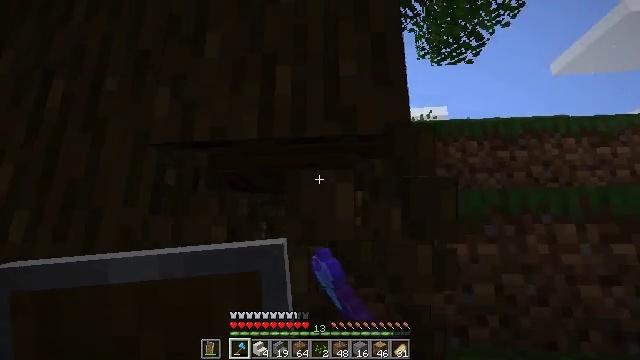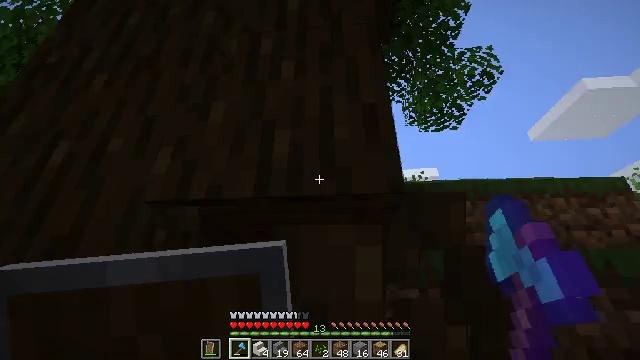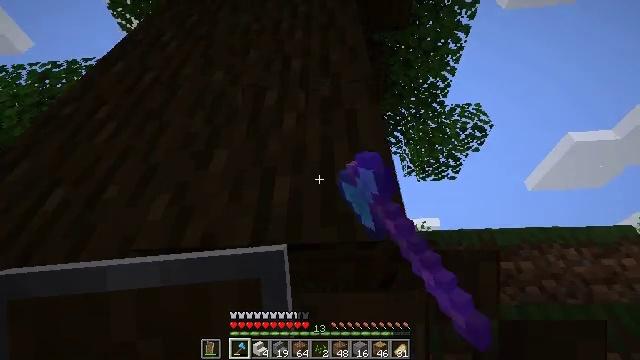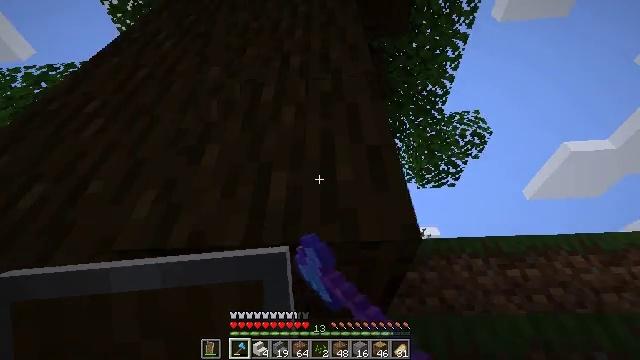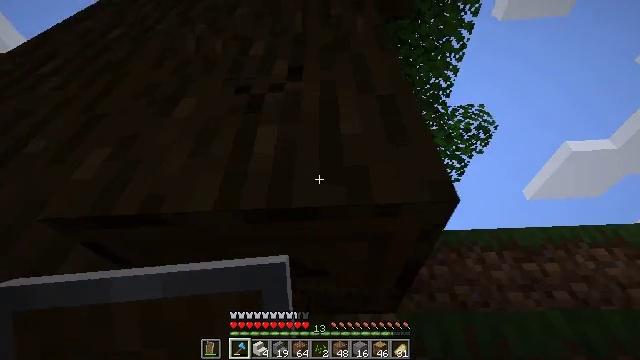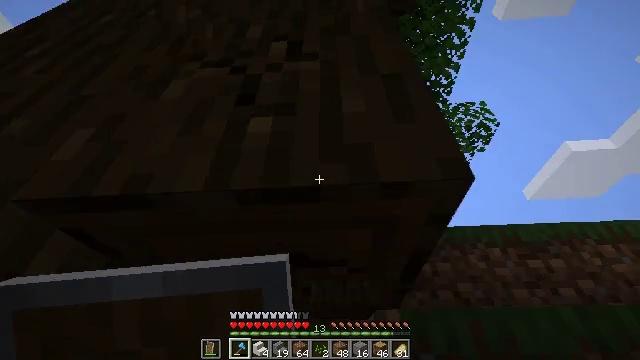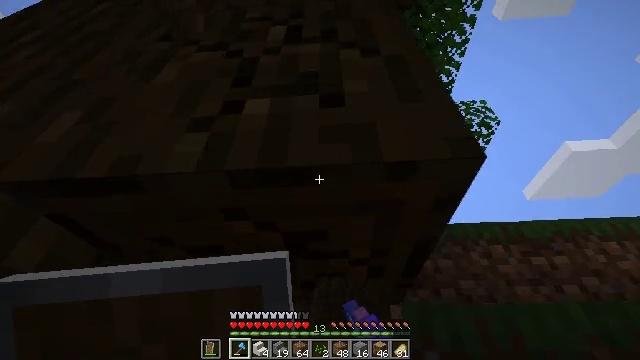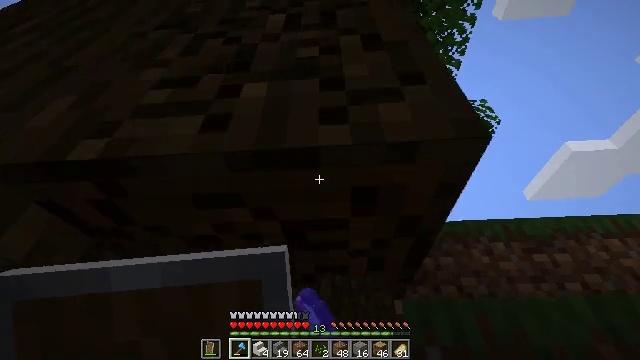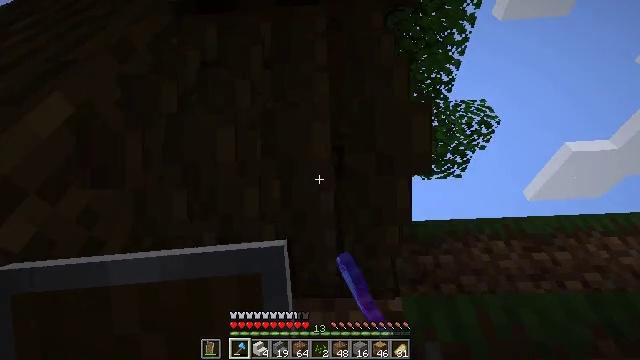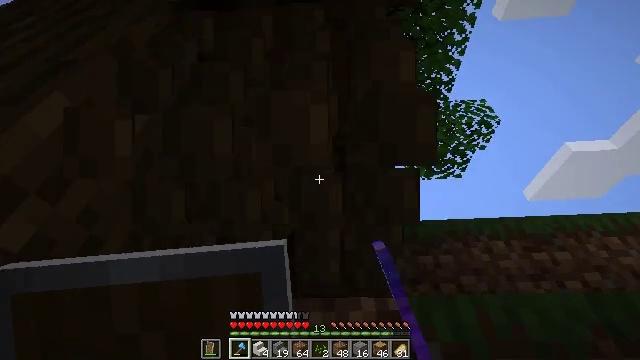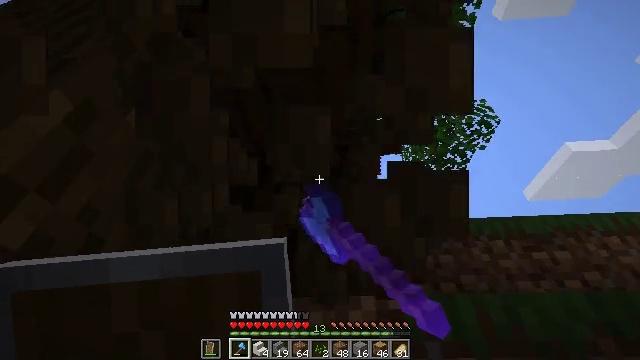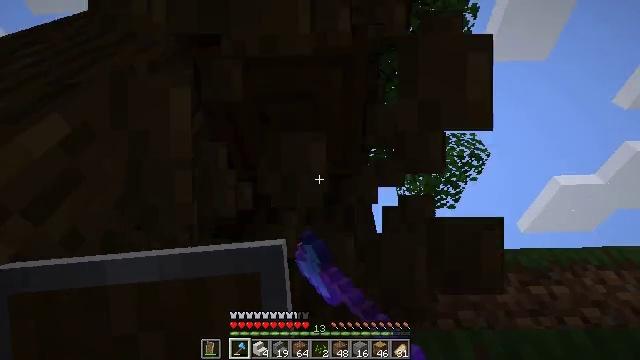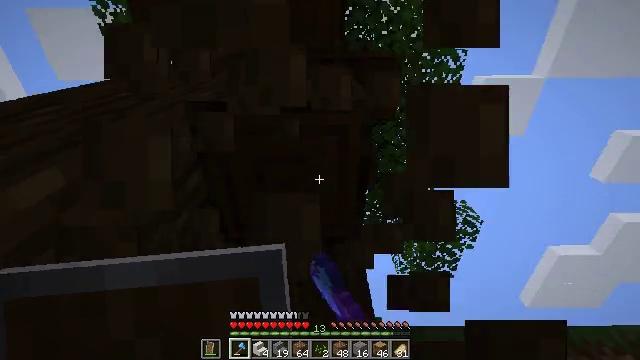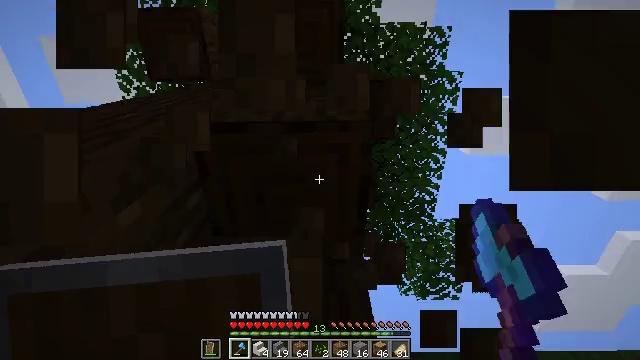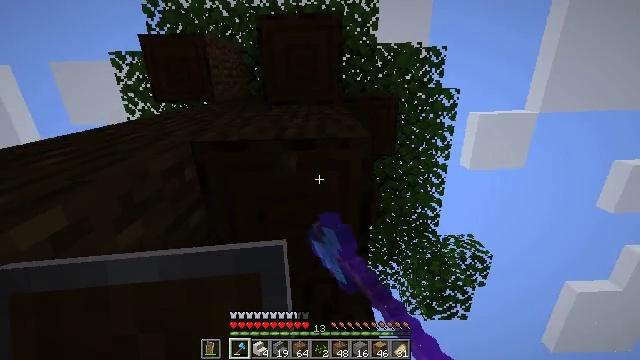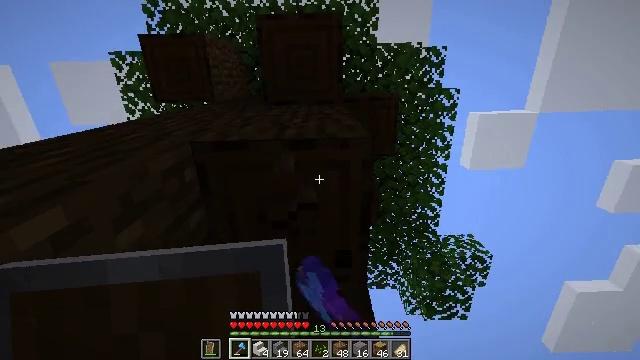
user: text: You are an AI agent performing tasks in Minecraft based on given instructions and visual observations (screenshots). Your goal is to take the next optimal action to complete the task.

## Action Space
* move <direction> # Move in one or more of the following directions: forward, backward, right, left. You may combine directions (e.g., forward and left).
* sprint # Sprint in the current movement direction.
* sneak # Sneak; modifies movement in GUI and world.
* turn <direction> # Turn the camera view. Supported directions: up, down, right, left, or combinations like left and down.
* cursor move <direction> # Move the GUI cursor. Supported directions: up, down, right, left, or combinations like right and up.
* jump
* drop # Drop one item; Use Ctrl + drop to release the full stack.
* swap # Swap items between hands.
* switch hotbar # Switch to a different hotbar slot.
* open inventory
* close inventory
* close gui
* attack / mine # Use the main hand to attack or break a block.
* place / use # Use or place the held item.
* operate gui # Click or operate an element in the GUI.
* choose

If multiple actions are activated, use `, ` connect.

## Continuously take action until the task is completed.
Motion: motion action
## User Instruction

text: Collect dark oak log for building.
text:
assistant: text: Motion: turn right and up, attack / mine
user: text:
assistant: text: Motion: move forward, turn up, attack / mine
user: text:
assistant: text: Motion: move forward, turn up, attack / mine
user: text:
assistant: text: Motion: move forward, attack / mine
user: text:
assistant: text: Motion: attack / mine
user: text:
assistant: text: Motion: attack / mine
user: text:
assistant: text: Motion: attack / mine
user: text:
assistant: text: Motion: attack / mine
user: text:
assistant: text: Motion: attack / mine
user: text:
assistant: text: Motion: attack / mine
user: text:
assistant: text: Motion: turn right and up, attack / mine
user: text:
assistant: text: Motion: turn right and up, attack / mine
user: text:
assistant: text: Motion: turn up, attack / mine
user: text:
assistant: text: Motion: turn up, attack / mine
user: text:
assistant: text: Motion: attack / mine
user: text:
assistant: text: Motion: attack / mine
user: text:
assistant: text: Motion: attack / mine
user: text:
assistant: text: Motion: attack / mine
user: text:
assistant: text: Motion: attack / mine
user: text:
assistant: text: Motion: attack / mine
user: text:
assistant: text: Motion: move forward, attack / mine
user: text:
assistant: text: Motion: move forward, attack / mine, jump
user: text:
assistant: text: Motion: move forward, turn left and down, attack / mine, jump
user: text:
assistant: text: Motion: move forward, turn left and down, attack / mine, jump
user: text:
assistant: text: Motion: move forward, turn left and down, attack / mine, jump
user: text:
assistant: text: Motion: move forward, turn left and down, attack / mine
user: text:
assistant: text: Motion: move forward, attack / mine
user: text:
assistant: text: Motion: attack / mine
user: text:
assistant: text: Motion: attack / mine
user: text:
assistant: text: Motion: attack / mine